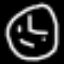
Label: clock